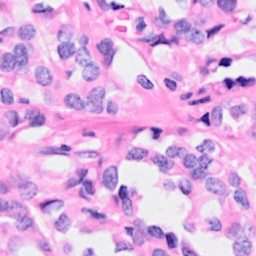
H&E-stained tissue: Breast